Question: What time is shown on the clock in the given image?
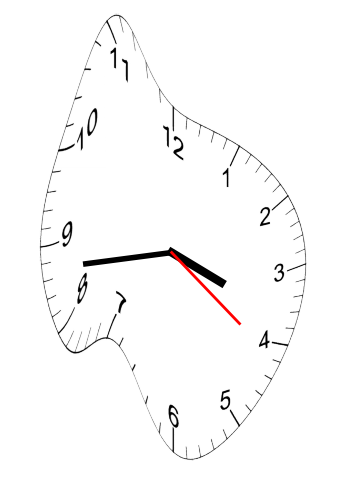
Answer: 03:43:21